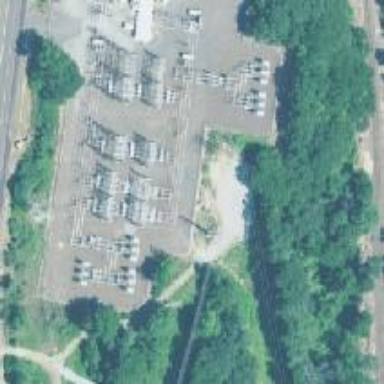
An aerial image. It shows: Switch for power supply.